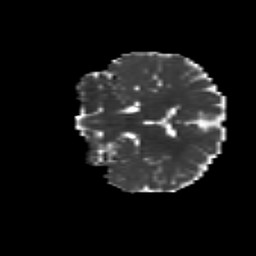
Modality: MD
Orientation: coronal
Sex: female
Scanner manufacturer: siemens
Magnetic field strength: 3 T
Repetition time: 5 s
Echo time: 0.071 s